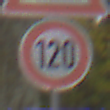
Verkehrszeichen: Geschwindigkeit120
Zusatzzeichen oben: UnebeneFahrbahn
Umgebung: Outdoor, Nature
Tageszeit: Midday
Wetter: Overcast
Licht: Natural
Jahreszeit: Autumn
Kontrast: LowContrast